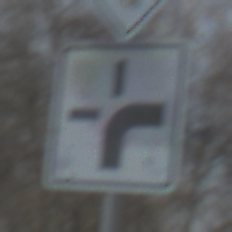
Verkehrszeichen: VerlaufVorfahrtsstrasse3
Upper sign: Vorfahrtsstrasse
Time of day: MorningAfternoon
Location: Outdoor (Suburban)
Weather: PartlyCloudy
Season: NotSpecified
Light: Natural